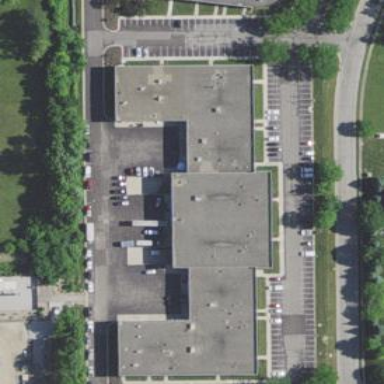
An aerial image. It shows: Commercial building.